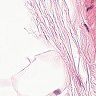
Metastatic tissue present: no